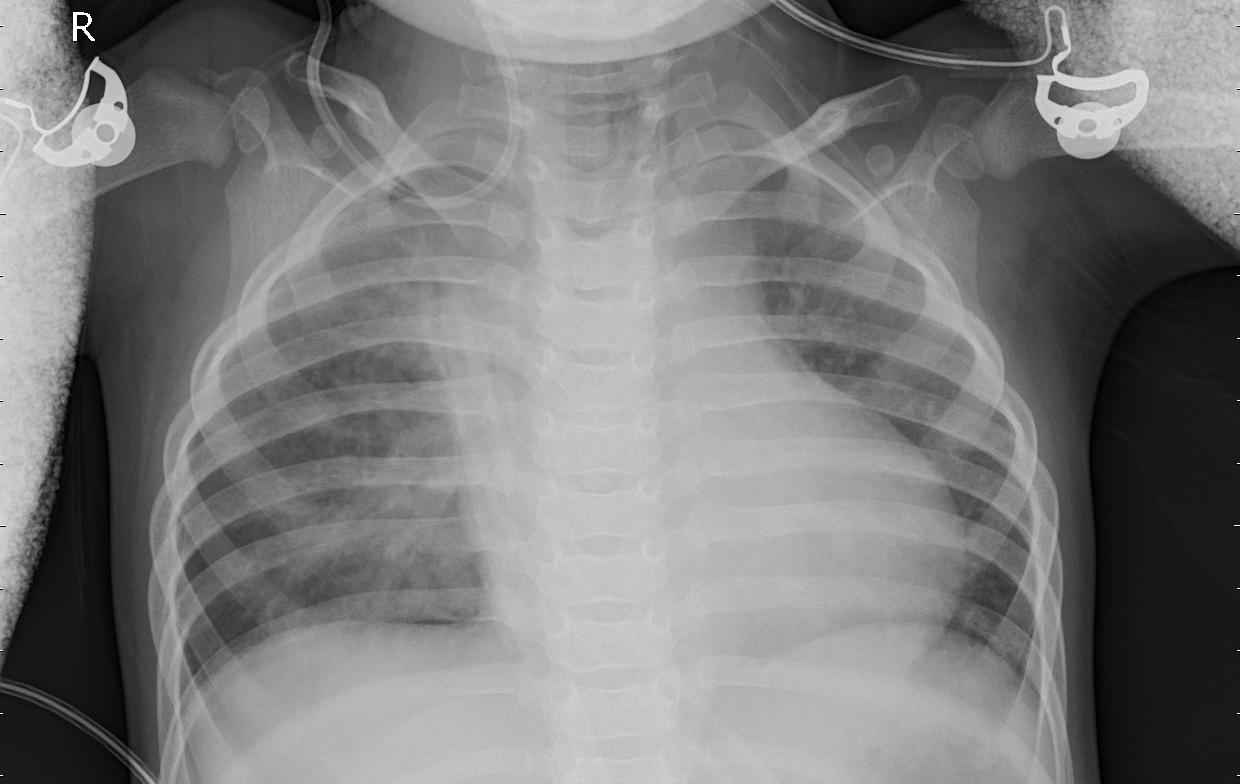
Diagnosis: PNEUMONIA